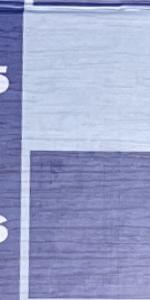
Label: Empty